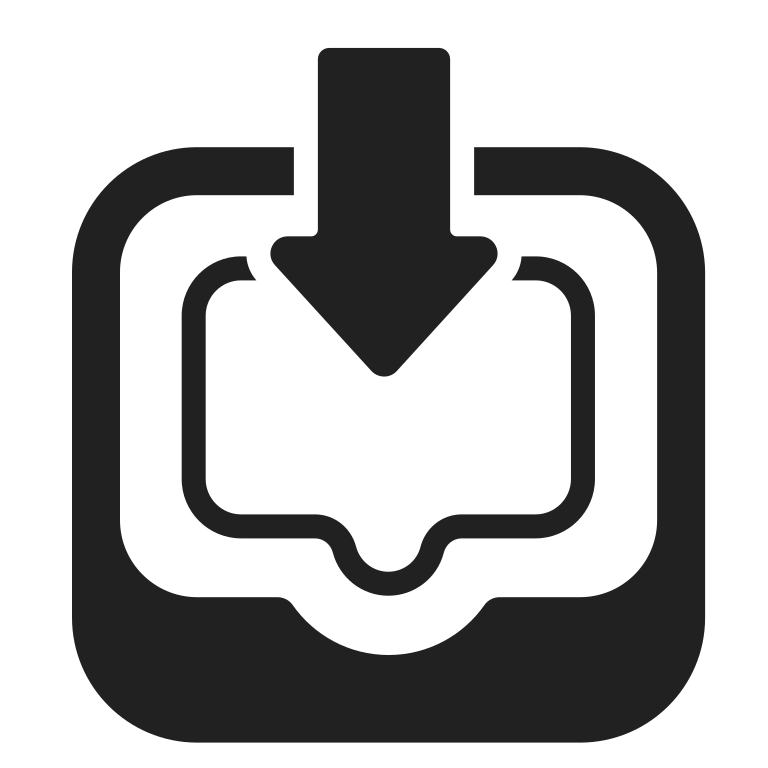
inbox tray high contrast